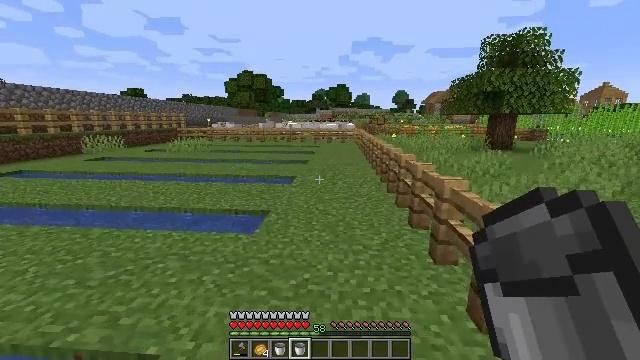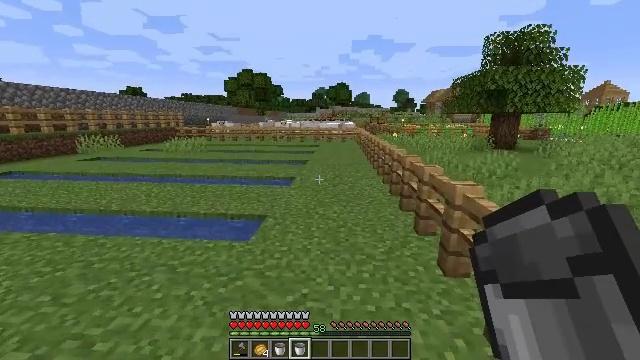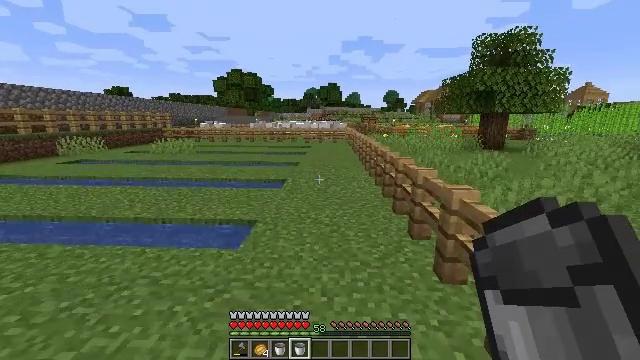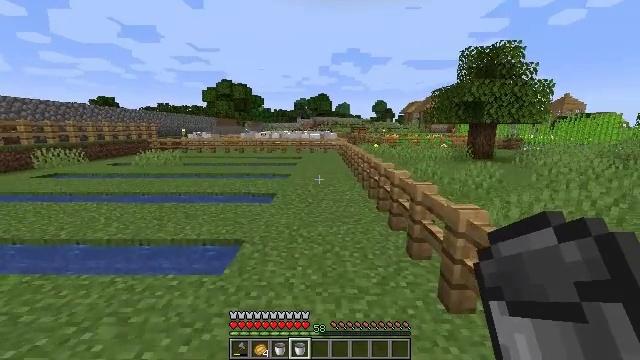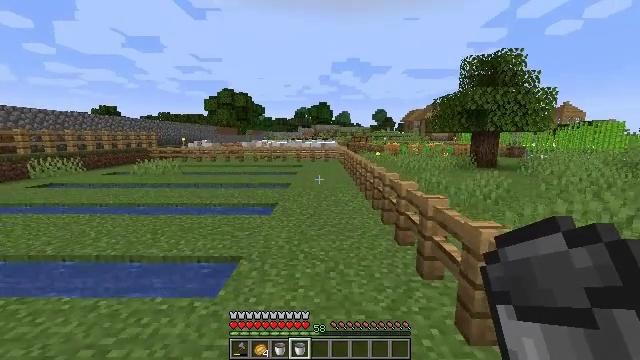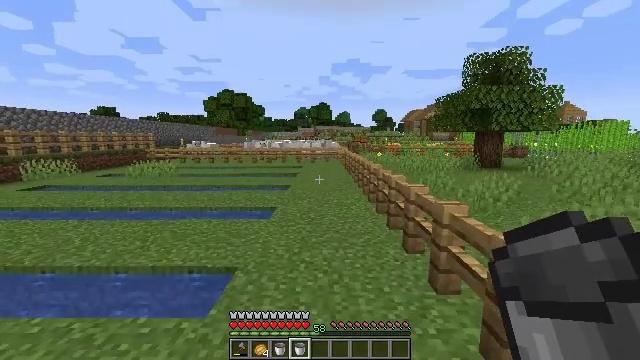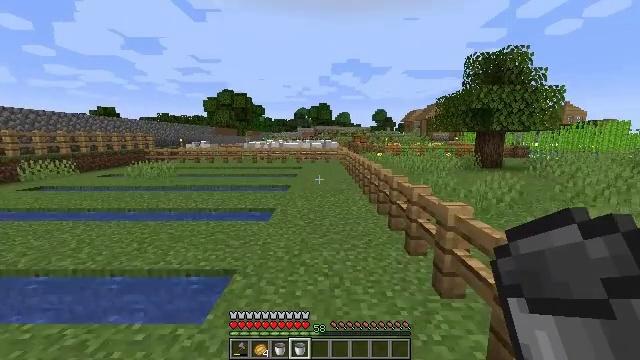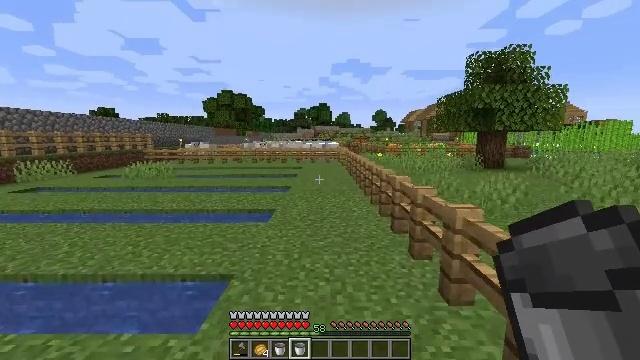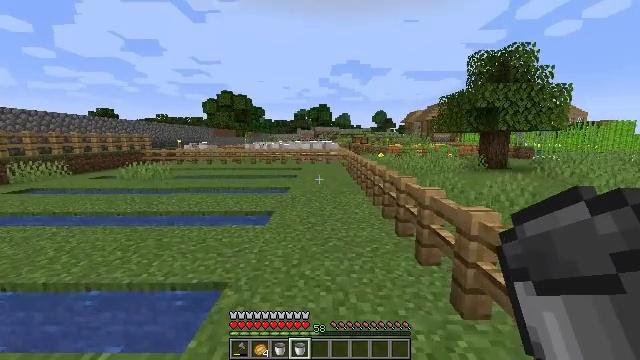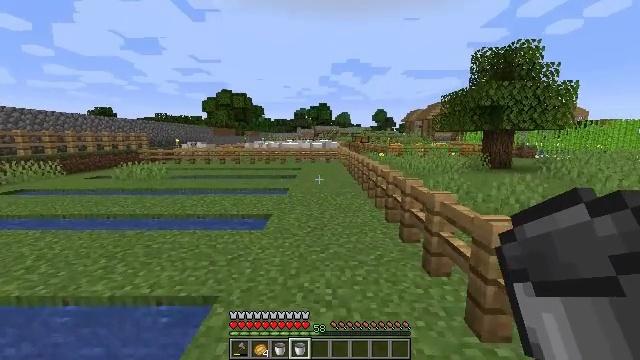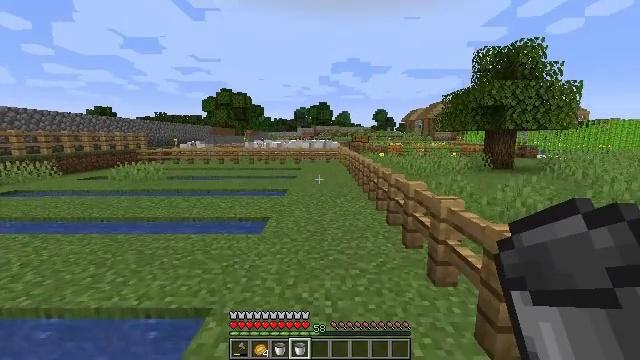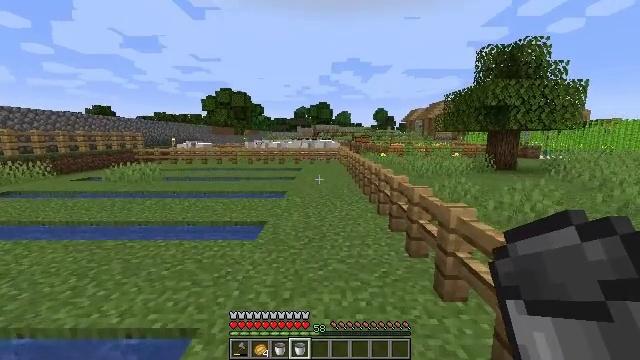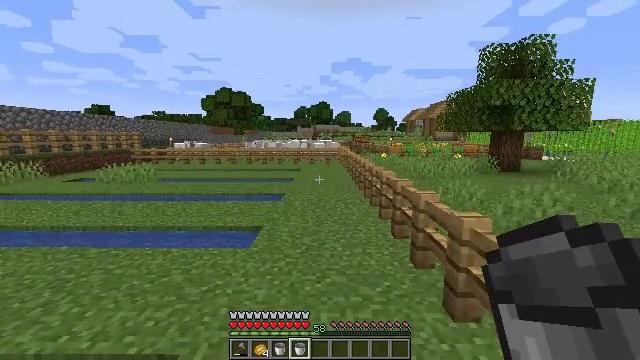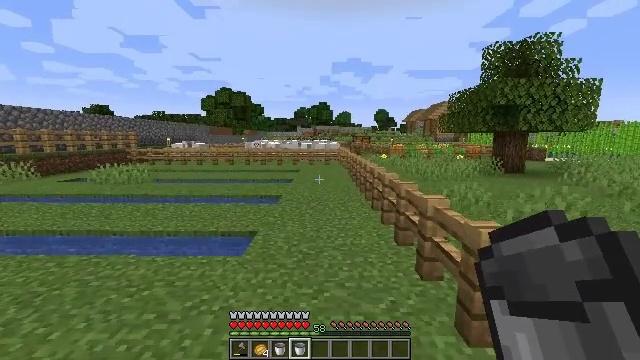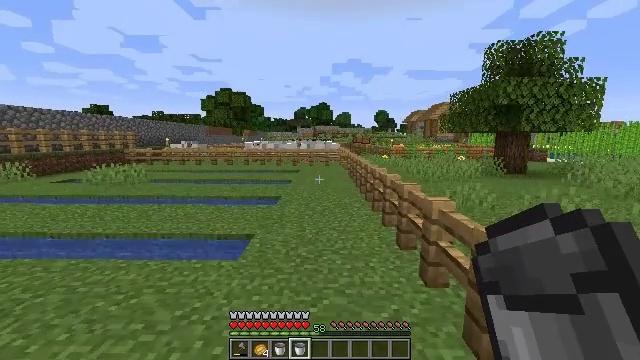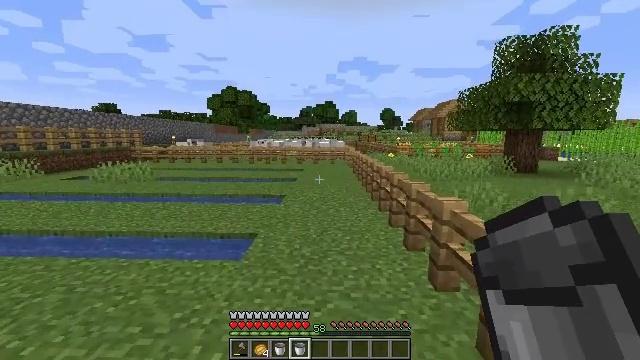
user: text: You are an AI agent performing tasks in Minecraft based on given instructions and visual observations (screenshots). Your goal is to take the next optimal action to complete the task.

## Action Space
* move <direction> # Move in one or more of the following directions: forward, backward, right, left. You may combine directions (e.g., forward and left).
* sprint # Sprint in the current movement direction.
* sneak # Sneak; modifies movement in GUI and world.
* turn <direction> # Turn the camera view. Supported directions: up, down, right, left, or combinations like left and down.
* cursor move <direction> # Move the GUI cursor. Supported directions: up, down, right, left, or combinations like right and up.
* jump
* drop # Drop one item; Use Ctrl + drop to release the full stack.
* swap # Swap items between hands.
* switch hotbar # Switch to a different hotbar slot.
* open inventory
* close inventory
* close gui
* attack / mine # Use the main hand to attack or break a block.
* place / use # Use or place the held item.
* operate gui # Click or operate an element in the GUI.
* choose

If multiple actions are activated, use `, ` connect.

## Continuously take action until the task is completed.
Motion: motion action
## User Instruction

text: Produce pumpkin seeds by crafting a pumpkin.
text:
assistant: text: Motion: move forward
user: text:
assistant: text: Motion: move forward, turn right
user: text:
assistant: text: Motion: move forward, turn right and up
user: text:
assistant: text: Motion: move forward, turn up
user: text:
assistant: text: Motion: move forward
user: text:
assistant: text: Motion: move forward
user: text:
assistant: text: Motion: move forward
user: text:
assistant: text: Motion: move forward
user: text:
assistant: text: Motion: move forward
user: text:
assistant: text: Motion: move forward
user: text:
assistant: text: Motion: move forward
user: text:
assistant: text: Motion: move forward
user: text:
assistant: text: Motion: move forward
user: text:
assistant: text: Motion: move forward
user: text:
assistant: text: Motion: move forward, turn left
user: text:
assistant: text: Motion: move forward, turn left
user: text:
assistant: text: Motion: move forward
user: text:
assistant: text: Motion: move forward
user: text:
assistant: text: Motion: move forward
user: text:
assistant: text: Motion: move forward
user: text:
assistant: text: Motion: move forward
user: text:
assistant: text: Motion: move forward
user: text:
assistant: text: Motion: move forward
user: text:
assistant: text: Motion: move forward
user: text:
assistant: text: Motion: move forward
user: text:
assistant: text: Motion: move forward
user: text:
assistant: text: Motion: move forward, turn down
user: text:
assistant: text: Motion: move forward, turn right and down
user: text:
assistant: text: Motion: move forward
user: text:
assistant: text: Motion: move forward